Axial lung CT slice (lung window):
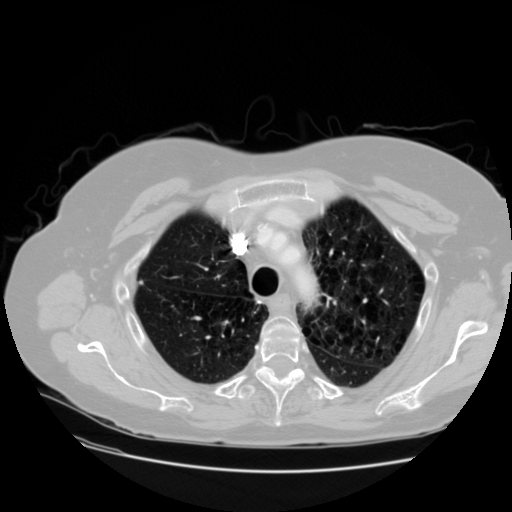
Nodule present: no